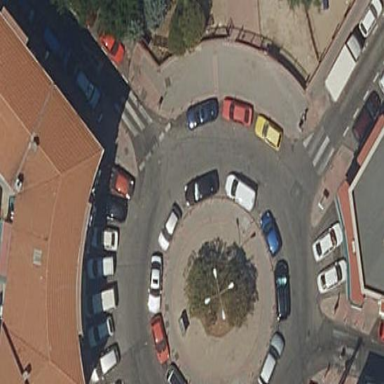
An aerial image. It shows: Residential road that intersects with roundabout.